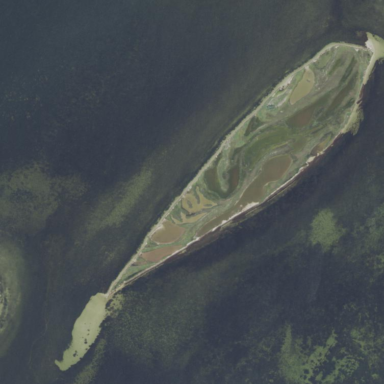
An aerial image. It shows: Islet.